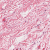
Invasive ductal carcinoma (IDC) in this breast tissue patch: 0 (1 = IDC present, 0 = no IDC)